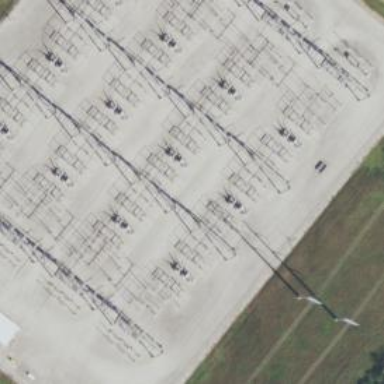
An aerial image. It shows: Switch for power supply.